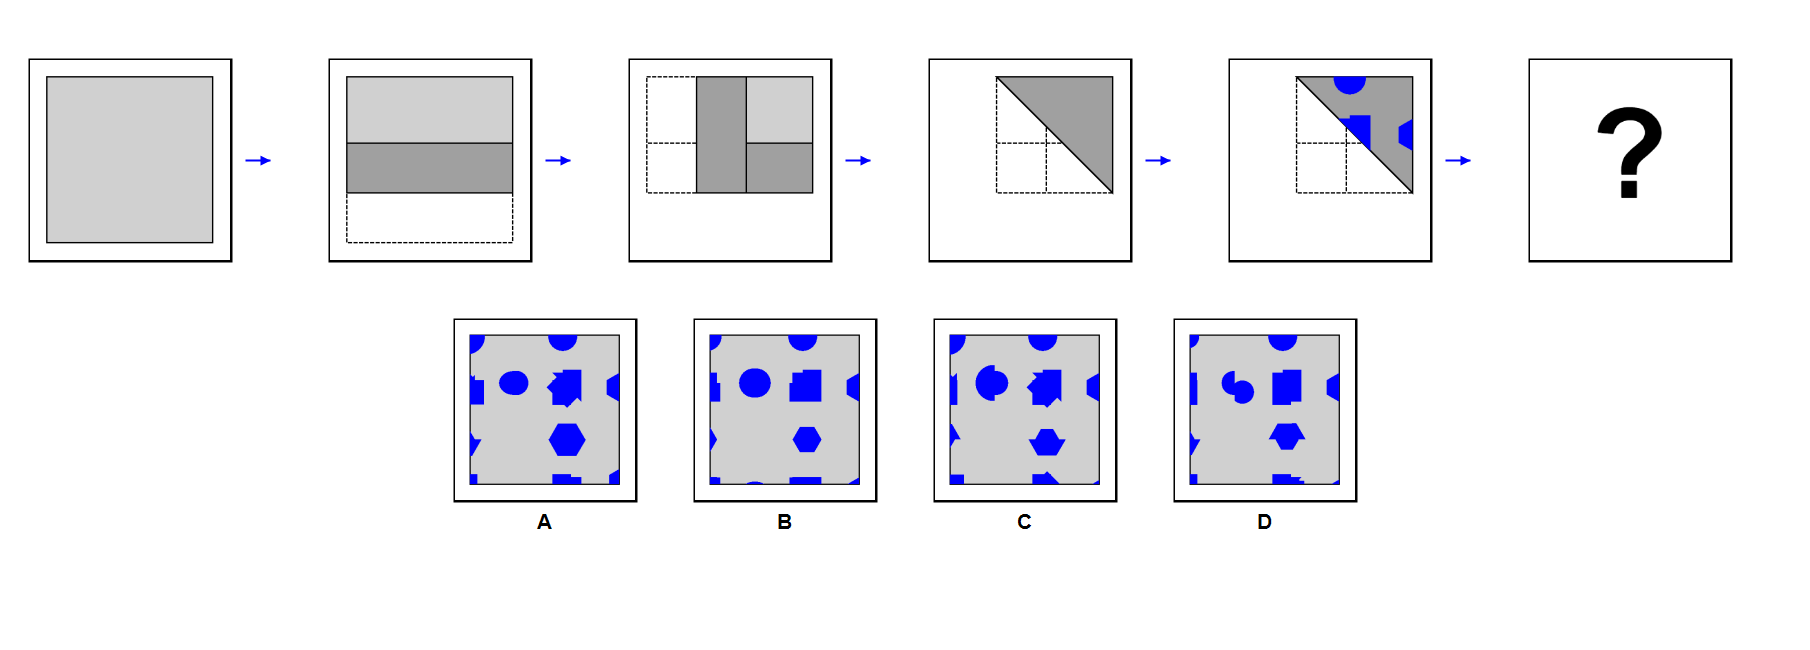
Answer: B